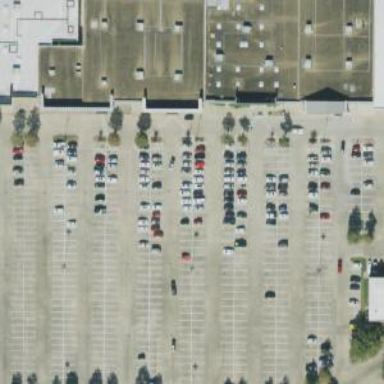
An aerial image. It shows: Parking space.